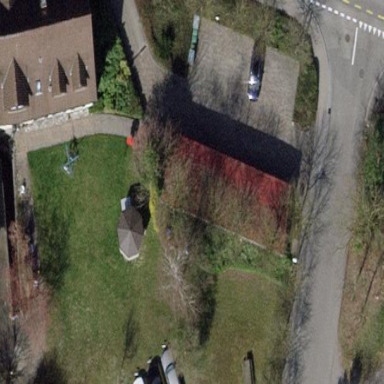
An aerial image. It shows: Group of garages.